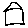
Label: house